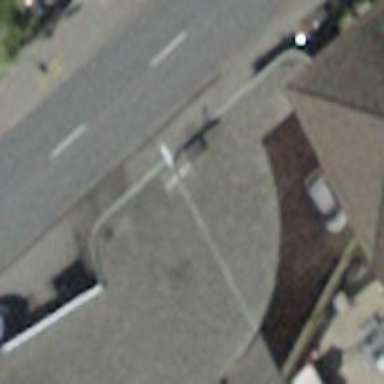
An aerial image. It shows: Fuel station.